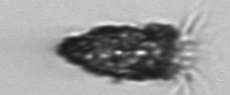
Label: Tintinnopsis